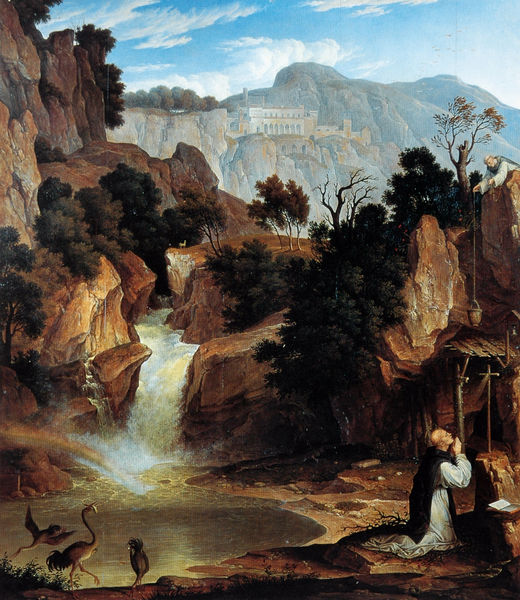
Titel: Landschaft mit dem hl. Benedikt
Künstler: Joseph Anton Koch
Standort: Dresden
Institution: Staatliche Kunstsammlungen, Gemäldegalerie Neue Meister
Schlagwörter: baum, berg, blau, felsen, gemälde, hand, himmel, mann, schatten, umhang, vogel, wasser, weiß, wolken, bäume, fluss, gelb, grün, landschaft, ocker, see, stadt, teich, ufer, äste, braun, fenster, grau, hintergrund, holz, hüte, licht, männer, schwarz, dach, gebäude, haus, schloss, beige, architektur, bibel, falten, mensch, stein, steine, hände, öl, bach, einsamkeit, hügel, natur, spiegelung, strauch, vögel, zweige, busch, büsche, hütte, sträucher, gewand, kutte, mantel, drei, personen, pflanzen, renaissance, wald, wasserfall, krug, schnell, spanien, gischt, strand, perspektive, zwei, steinig, berge, fels, gebirge, gipfel, hochgebirge, schlucht, idylle, stille, romantik, tannen, flut, gefaltet, zwei personen, balken, platte, knie, oben, unten, buch, burg, kloster, kreuz, flug, seil, knien, flamingo, kranich, reiher, beten, gebet, pfarrer, sandstein, lanfschaft, hilfe, manierismus, geäst, kniend, knieen, priester, grotte, stall, mönch, franziskus, heiliger, mönche, eimer, anbetung, betend, christentum, fresco, gewölk, bergbach, wildbach, verschlag, regenbogen, quelle, eremit, kraniche, einsiedler, getier, einsiedelei, anrufung, meditation, herablassen, benedikt, felenlandschaft, karst, montserrat, tech, ee, vögekl